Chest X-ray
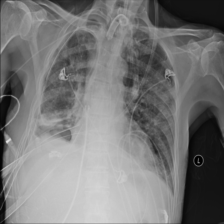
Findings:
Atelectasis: positive
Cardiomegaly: negative
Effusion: positive
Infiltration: negative
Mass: negative
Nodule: negative
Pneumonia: negative
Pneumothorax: positive
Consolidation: negative
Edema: negative
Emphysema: negative
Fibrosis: negative
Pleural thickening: negative
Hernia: negative